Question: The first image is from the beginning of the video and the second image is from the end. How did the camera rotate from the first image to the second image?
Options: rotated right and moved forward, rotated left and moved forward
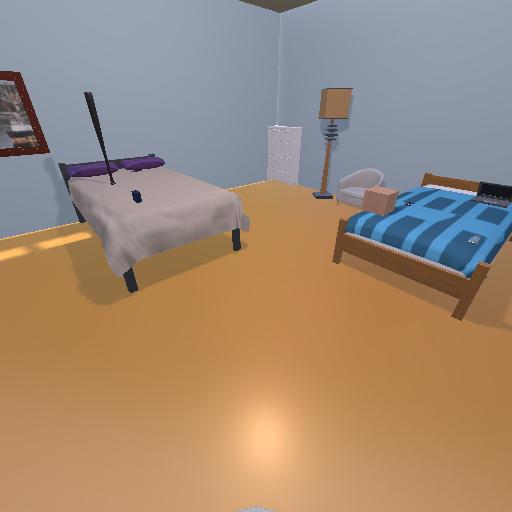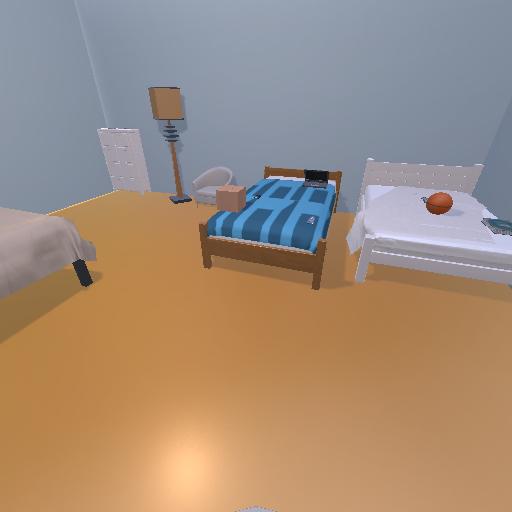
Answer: rotated right and moved forward